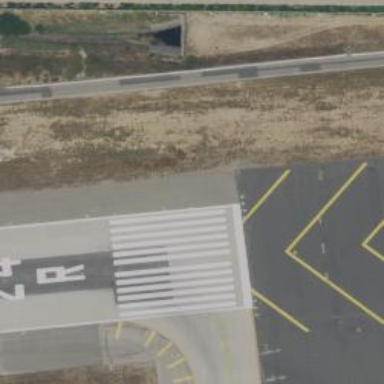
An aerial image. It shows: Image of taxiway at airport.